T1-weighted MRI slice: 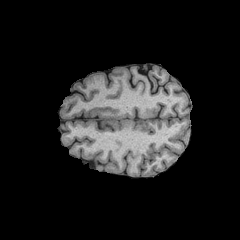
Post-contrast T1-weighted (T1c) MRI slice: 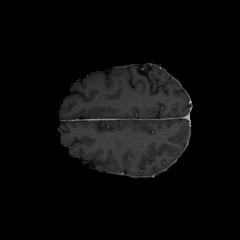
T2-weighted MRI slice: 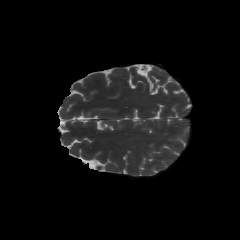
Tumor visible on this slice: no